Question: I'm trying to make a query with JPA which does the following:
I have a User which has a reference ( as foreign key ) to an "account_id" which is the ID of the Account. Now I have the ID of the account and
I try to query for the User ID
I tried something like this:
'''
SELECT u FROM User u WHERE u.account_id LIKE :account
'''
:account is the parameter ID of the account I have.
image to clarify:

For the moment I still get the following error:
'''
Warning: EJB5184:A system exception occurred during an invocation on EJB UserFacade, method: public domain.User dao.UserFacade.findOnAccount(long)
Warning: javax.ejb.EJBException
at com.sun.ejb.containers.EJBContainerTransactionManager.processSystemException(EJBContainerTransactionManager.java:748)
at com.sun.ejb.containers.EJBContainerTransactionManager.completeNewTx(EJBContainerTransactionManager.java:698)
at com.sun.ejb.containers.EJBContainerTransactionManager.postInvokeTx(EJBContainerTransactionManager.java:503)
at com.sun.ejb.containers.BaseContainer.postInvokeTx(BaseContainer.java:4475)
at com.sun.ejb.containers.BaseContainer.postInvoke(BaseContainer.java:2009)
at com.sun.ejb.containers.BaseContainer.postInvoke(BaseContainer.java:1979)
at com.sun.ejb.containers.EJBLocalObjectInvocationHandler.invoke(EJBLocalObjectInvocationHandler.java:220)
at com.sun.ejb.containers.EJBLocalObjectInvocationHandlerDelegate.invoke(EJBLocalObjectInvocationHandlerDelegate.java:88)
at com.sun.proxy.$Proxy346.findOnAccount(Unknown Source)
at dao.__EJB31_Generated__UserFacade__Intf____Bean__.findOnAccount(Unknown Source)
at servlet.LoginServlet.doGet(LoginServlet.java:77)
at javax.servlet.http.HttpServlet.service(HttpServlet.java:687)
at javax.servlet.http.HttpServlet.service(HttpServlet.java:790)
at org.apache.catalina.core.StandardWrapper.service(StandardWrapper.java:1682)
at org.apache.catalina.core.StandardWrapperValve.invoke(StandardWrapperValve.java:318)
at org.apache.catalina.core.StandardContextValve.invoke(StandardContextValve.java:160)
at org.apache.catalina.core.StandardPipeline.doInvoke(StandardPipeline.java:734)
at org.apache.catalina.core.StandardPipeline.invoke(StandardPipeline.java:673)
at com.sun.enterprise.web.WebPipeline.invoke(WebPipeline.java:99)
at org.apache.catalina.core.StandardHostValve.invoke(StandardHostValve.java:174)
at org.apache.catalina.connector.CoyoteAdapter.doService(CoyoteAdapter.java:357)
at org.apache.catalina.connector.CoyoteAdapter.service(CoyoteAdapter.java:260)
at com.sun.enterprise.v3.services.impl.ContainerMapper.service(ContainerMapper.java:188)
at org.glassfish.grizzly.http.server.HttpHandler.runService(HttpHandler.java:191)
at org.glassfish.grizzly.http.server.HttpHandler.doHandle(HttpHandler.java:168)
at org.glassfish.grizzly.http.server.HttpServerFilter.handleRead(HttpServerFilter.java:189)
at org.glassfish.grizzly.filterchain.ExecutorResolver$9.execute(ExecutorResolver.java:119)
at org.glassfish.grizzly.filterchain.DefaultFilterChain.executeFilter(DefaultFilterChain.java:288)
at org.glassfish.grizzly.filterchain.DefaultFilterChain.executeChainPart(DefaultFilterChain.java:206)
at org.glassfish.grizzly.filterchain.DefaultFilterChain.execute(DefaultFilterChain.java:136)
at org.glassfish.grizzly.filterchain.DefaultFilterChain.process(DefaultFilterChain.java:114)
at org.glassfish.grizzly.ProcessorExecutor.execute(ProcessorExecutor.java:77)
at org.glassfish.grizzly.nio.transport.TCPNIOTransport.fireIOEvent(TCPNIOTransport.java:838)
at org.glassfish.grizzly.strategies.AbstractIOStrategy.fireIOEvent(AbstractIOStrategy.java:113)
at org.glassfish.grizzly.strategies.WorkerThreadIOStrategy.run0(WorkerThreadIOStrategy.java:115)
at org.glassfish.grizzly.strategies.WorkerThreadIOStrategy.access$100(WorkerThreadIOStrategy.java:55)
at org.glassfish.grizzly.strategies.WorkerThreadIOStrategy$WorkerThreadRunnable.run(WorkerThreadIOStrategy.java:135)
at org.glassfish.grizzly.threadpool.AbstractThreadPool$Worker.doWork(AbstractThreadPool.java:564)
at org.glassfish.grizzly.threadpool.AbstractThreadPool$Worker.run(AbstractThreadPool.java:544)
at java.lang.Thread.run(Thread.java:745)
Caused by: java.lang.IllegalArgumentException: An exception occurred while creating a query in EntityManager:
Exception Description: Problem compiling [SELECT u FROM User u WHERE u.account_id LIKE :account].
[27, 39] The state field path 'u.account_id' cannot be resolved to a valid type.
at org.eclipse.persistence.internal.jpa.EntityManagerImpl.createQuery(EntityManagerImpl.java:1585)
at com.sun.enterprise.container.common.impl.EntityManagerWrapper.createQuery(EntityManagerWrapper.java:456)
at dao.UserFacade.findOnAccount(UserFacade.java:41)
at sun.reflect.NativeMethodAccessorImpl.invoke0(Native Method)
at sun.reflect.NativeMethodAccessorImpl.invoke(NativeMethodAccessorImpl.java:62)
at sun.reflect.DelegatingMethodAccessorImpl.invoke(DelegatingMethodAccessorImpl.java:43)
at java.lang.reflect.Method.invoke(Method.java:483)
at org.glassfish.ejb.security.application.EJBSecurityManager.runMethod(EJBSecurityManager.java:1081)
at org.glassfish.ejb.security.application.EJBSecurityManager.invoke(EJBSecurityManager.java:1153)
at com.sun.ejb.containers.BaseContainer.invokeBeanMethod(BaseContainer.java:4695)
at com.sun.ejb.EjbInvocation.invokeBeanMethod(EjbInvocation.java:630)
at com.sun.ejb.containers.interceptors.AroundInvokeChainImpl.invokeNext(InterceptorManager.java:822)
at com.sun.ejb.EjbInvocation.proceed(EjbInvocation.java:582)
at org.jboss.weld.ejb.AbstractEJBRequestScopeActivationInterceptor.aroundInvoke(AbstractEJBRequestScopeActivationInterceptor.java:46)
at sun.reflect.GeneratedMethodAccessor51.invoke(Unknown Source)
at sun.reflect.DelegatingMethodAccessorImpl.invoke(DelegatingMethodAccessorImpl.java:43)
at java.lang.reflect.Method.invoke(Method.java:483)
at com.sun.ejb.containers.interceptors.AroundInvokeInterceptor.intercept(InterceptorManager.java:883)
at com.sun.ejb.containers.interceptors.AroundInvokeChainImpl.invokeNext(InterceptorManager.java:822)
at com.sun.ejb.EjbInvocation.proceed(EjbInvocation.java:582)
at com.sun.ejb.containers.interceptors.SystemInterceptorProxy.doCall(SystemInterceptorProxy.java:163)
at com.sun.ejb.containers.interceptors.SystemInterceptorProxy.aroundInvoke(SystemInterceptorProxy.java:140)
at sun.reflect.GeneratedMethodAccessor73.invoke(Unknown Source)
at sun.reflect.DelegatingMethodAccessorImpl.invoke(DelegatingMethodAccessorImpl.java:43)
at java.lang.reflect.Method.invoke(Method.java:483)
at com.sun.ejb.containers.interceptors.AroundInvokeInterceptor.intercept(InterceptorManager.java:883)
at com.sun.ejb.containers.interceptors.AroundInvokeChainImpl.invokeNext(InterceptorManager.java:822)
at com.sun.ejb.containers.interceptors.InterceptorManager.intercept(InterceptorManager.java:369)
at com.sun.ejb.containers.BaseContainer.__intercept(BaseContainer.java:4667)
at com.sun.ejb.containers.BaseContainer.intercept(BaseContainer.java:4655)
at com.sun.ejb.containers.EJBLocalObjectInvocationHandler.invoke(EJBLocalObjectInvocationHandler.java:212)
... 33 more
Caused by: Exception [EclipseLink-0] (Eclipse Persistence Services - 2.5.0.v20130507-3faac2b): org.eclipse.persistence.exceptions.JPQLException
Exception Description: Problem compiling [SELECT u FROM User u WHERE u.account_id LIKE :account].
[27, 39] The state field path 'u.account_id' cannot be resolved to a valid type.
at org.eclipse.persistence.internal.jpa.jpql.HermesParser.buildException(HermesParser.java:155)
at org.eclipse.persistence.internal.jpa.jpql.HermesParser.validate(HermesParser.java:347)
at org.eclipse.persistence.internal.jpa.jpql.HermesParser.populateQueryImp(HermesParser.java:278)
at org.eclipse.persistence.internal.jpa.jpql.HermesParser.buildQuery(HermesParser.java:163)
at org.eclipse.persistence.internal.jpa.EJBQueryImpl.buildEJBQLDatabaseQuery(EJBQueryImpl.java:142)
at org.eclipse.persistence.internal.jpa.EJBQueryImpl.buildEJBQLDatabaseQuery(EJBQueryImpl.java:116)
at org.eclipse.persistence.internal.jpa.EJBQueryImpl.<init>(EJBQueryImpl.java:102)
at org.eclipse.persistence.internal.jpa.EJBQueryImpl.<init>(EJBQueryImpl.java:86)
at org.eclipse.persistence.internal.jpa.EntityManagerImpl.createQuery(EntityManagerImpl.java:1583)
... 63 more
Severe: javax.ejb.EJBException
at com.sun.ejb.containers.EJBContainerTransactionManager.processSystemException(EJBContainerTransactionManager.java:748)
at com.sun.ejb.containers.EJBContainerTransactionManager.completeNewTx(EJBContainerTransactionManager.java:698)
at com.sun.ejb.containers.EJBContainerTransactionManager.postInvokeTx(EJBContainerTransactionManager.java:503)
at com.sun.ejb.containers.BaseContainer.postInvokeTx(BaseContainer.java:4475)
at com.sun.ejb.containers.BaseContainer.postInvoke(BaseContainer.java:2009)
at com.sun.ejb.containers.BaseContainer.postInvoke(BaseContainer.java:1979)
at com.sun.ejb.containers.EJBLocalObjectInvocationHandler.invoke(EJBLocalObjectInvocationHandler.java:220)
at com.sun.ejb.containers.EJBLocalObjectInvocationHandlerDelegate.invoke(EJBLocalObjectInvocationHandlerDelegate.java:88)
at com.sun.proxy.$Proxy346.findOnAccount(Unknown Source)
at dao.__EJB31_Generated__UserFacade__Intf____Bean__.findOnAccount(Unknown Source)
at servlet.LoginServlet.doGet(LoginServlet.java:77)
at javax.servlet.http.HttpServlet.service(HttpServlet.java:687)
at javax.servlet.http.HttpServlet.service(HttpServlet.java:790)
at org.apache.catalina.core.StandardWrapper.service(StandardWrapper.java:1682)
at org.apache.catalina.core.StandardWrapperValve.invoke(StandardWrapperValve.java:318)
at org.apache.catalina.core.StandardContextValve.invoke(StandardContextValve.java:160)
at org.apache.catalina.core.StandardPipeline.doInvoke(StandardPipeline.java:734)
at org.apache.catalina.core.StandardPipeline.invoke(StandardPipeline.java:673)
at com.sun.enterprise.web.WebPipeline.invoke(WebPipeline.java:99)
at org.apache.catalina.core.StandardHostValve.invoke(StandardHostValve.java:174)
at org.apache.catalina.connector.CoyoteAdapter.doService(CoyoteAdapter.java:357)
at org.apache.catalina.connector.CoyoteAdapter.service(CoyoteAdapter.java:260)
at com.sun.enterprise.v3.services.impl.ContainerMapper.service(ContainerMapper.java:188)
at org.glassfish.grizzly.http.server.HttpHandler.runService(HttpHandler.java:191)
at org.glassfish.grizzly.http.server.HttpHandler.doHandle(HttpHandler.java:168)
at org.glassfish.grizzly.http.server.HttpServerFilter.handleRead(HttpServerFilter.java:189)
at org.glassfish.grizzly.filterchain.ExecutorResolver$9.execute(ExecutorResolver.java:119)
at org.glassfish.grizzly.filterchain.DefaultFilterChain.executeFilter(DefaultFilterChain.java:288)
at org.glassfish.grizzly.filterchain.DefaultFilterChain.executeChainPart(DefaultFilterChain.java:206)
at org.glassfish.grizzly.filterchain.DefaultFilterChain.execute(DefaultFilterChain.java:136)
at org.glassfish.grizzly.filterchain.DefaultFilterChain.process(DefaultFilterChain.java:114)
at org.glassfish.grizzly.ProcessorExecutor.execute(ProcessorExecutor.java:77)
at org.glassfish.grizzly.nio.transport.TCPNIOTransport.fireIOEvent(TCPNIOTransport.java:838)
at org.glassfish.grizzly.strategies.AbstractIOStrategy.fireIOEvent(AbstractIOStrategy.java:113)
at org.glassfish.grizzly.strategies.WorkerThreadIOStrategy.run0(WorkerThreadIOStrategy.java:115)
at org.glassfish.grizzly.strategies.WorkerThreadIOStrategy.access$100(WorkerThreadIOStrategy.java:55)
at org.glassfish.grizzly.strategies.WorkerThreadIOStrategy$WorkerThreadRunnable.run(WorkerThreadIOStrategy.java:135)
at org.glassfish.grizzly.threadpool.AbstractThreadPool$Worker.doWork(AbstractThreadPool.java:564)
at org.glassfish.grizzly.threadpool.AbstractThreadPool$Worker.run(AbstractThreadPool.java:544)
at java.lang.Thread.run(Thread.java:745)
Caused by: java.lang.IllegalArgumentException: An exception occurred while creating a query in EntityManager:
Exception Description: Problem compiling [SELECT u FROM User u WHERE u.account_id LIKE :account].
[27, 39] The state field path 'u.account_id' cannot be resolved to a valid type.
at org.eclipse.persistence.internal.jpa.EntityManagerImpl.createQuery(EntityManagerImpl.java:1585)
at com.sun.enterprise.container.common.impl.EntityManagerWrapper.createQuery(EntityManagerWrapper.java:456)
at dao.UserFacade.findOnAccount(UserFacade.java:41)
at sun.reflect.NativeMethodAccessorImpl.invoke0(Native Method)
at sun.reflect.NativeMethodAccessorImpl.invoke(NativeMethodAccessorImpl.java:62)
at sun.reflect.DelegatingMethodAccessorImpl.invoke(DelegatingMethodAccessorImpl.java:43)
at java.lang.reflect.Method.invoke(Method.java:483)
at org.glassfish.ejb.security.application.EJBSecurityManager.runMethod(EJBSecurityManager.java:1081)
at org.glassfish.ejb.security.application.EJBSecurityManager.invoke(EJBSecurityManager.java:1153)
at com.sun.ejb.containers.BaseContainer.invokeBeanMethod(BaseContainer.java:4695)
at com.sun.ejb.EjbInvocation.invokeBeanMethod(EjbInvocation.java:630)
at com.sun.ejb.containers.interceptors.AroundInvokeChainImpl.invokeNext(InterceptorManager.java:822)
at com.sun.ejb.EjbInvocation.proceed(EjbInvocation.java:582)
at org.jboss.weld.ejb.AbstractEJBRequestScopeActivationInterceptor.aroundInvoke(AbstractEJBRequestScopeActivationInterceptor.java:46)
at sun.reflect.GeneratedMethodAccessor51.invoke(Unknown Source)
at sun.reflect.DelegatingMethodAccessorImpl.invoke(DelegatingMethodAccessorImpl.java:43)
at java.lang.reflect.Method.invoke(Method.java:483)
at com.sun.ejb.containers.interceptors.AroundInvokeInterceptor.intercept(InterceptorManager.java:883)
at com.sun.ejb.containers.interceptors.AroundInvokeChainImpl.invokeNext(InterceptorManager.java:822)
at com.sun.ejb.EjbInvocation.proceed(EjbInvocation.java:582)
at com.sun.ejb.containers.interceptors.SystemInterceptorProxy.doCall(SystemInterceptorProxy.java:163)
at com.sun.ejb.containers.interceptors.SystemInterceptorProxy.aroundInvoke(SystemInterceptorProxy.java:140)
at sun.reflect.GeneratedMethodAccessor73.invoke(Unknown Source)
at sun.reflect.DelegatingMethodAccessorImpl.invoke(DelegatingMethodAccessorImpl.java:43)
at java.lang.reflect.Method.invoke(Method.java:483)
at com.sun.ejb.containers.interceptors.AroundInvokeInterceptor.intercept(InterceptorManager.java:883)
at com.sun.ejb.containers.interceptors.AroundInvokeChainImpl.invokeNext(InterceptorManager.java:822)
at com.sun.ejb.containers.interceptors.InterceptorManager.intercept(InterceptorManager.java:369)
at com.sun.ejb.containers.BaseContainer.__intercept(BaseContainer.java:4667)
at com.sun.ejb.containers.BaseContainer.intercept(BaseContainer.java:4655)
at com.sun.ejb.containers.EJBLocalObjectInvocationHandler.invoke(EJBLocalObjectInvocationHandler.java:212)
... 33 more
Caused by: Exception [EclipseLink-0] (Eclipse Persistence Services - 2.5.0.v20130507-3faac2b): org.eclipse.persistence.exceptions.JPQLException
Exception Description: Problem compiling [SELECT u FROM User u WHERE u.account_id LIKE :account].
[27, 39] The state field path 'u.account_id' cannot be resolved to a valid type.
at org.eclipse.persistence.internal.jpa.jpql.HermesParser.buildException(HermesParser.java:155)
at org.eclipse.persistence.internal.jpa.jpql.HermesParser.validate(HermesParser.java:347)
at org.eclipse.persistence.internal.jpa.jpql.HermesParser.populateQueryImp(HermesParser.java:278)
at org.eclipse.persistence.internal.jpa.jpql.HermesParser.buildQuery(HermesParser.java:163)
at org.eclipse.persistence.internal.jpa.EJBQueryImpl.buildEJBQLDatabaseQuery(EJBQueryImpl.java:142)
at org.eclipse.persistence.internal.jpa.EJBQueryImpl.buildEJBQLDatabaseQuery(EJBQueryImpl.java:116)
at org.eclipse.persistence.internal.jpa.EJBQueryImpl.<init>(EJBQueryImpl.java:102)
at org.eclipse.persistence.internal.jpa.EJBQueryImpl.<init>(EJBQueryImpl.java:86)
at org.eclipse.persistence.internal.jpa.EntityManagerImpl.createQuery(EntityManagerImpl.java:1583)
... 63 more
'''
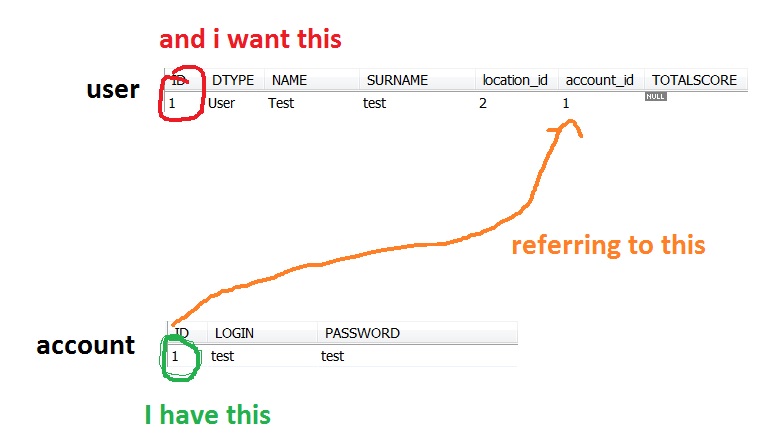
Answer: If 'User' has a field 'account', use something like this
'''
SELECT u FROM User u WHERE u.account.id = :accountId
'''
As a side note, your query would work in Hibernate (with '=' instead of 'LIKE' because 'account_id' is probably a number), because Hibernate passes whatever it doesn't recognize as mapped field directly into SQL.